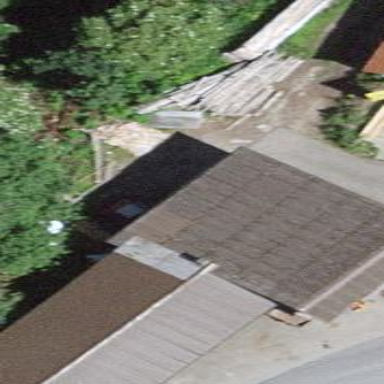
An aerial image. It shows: Shed building.